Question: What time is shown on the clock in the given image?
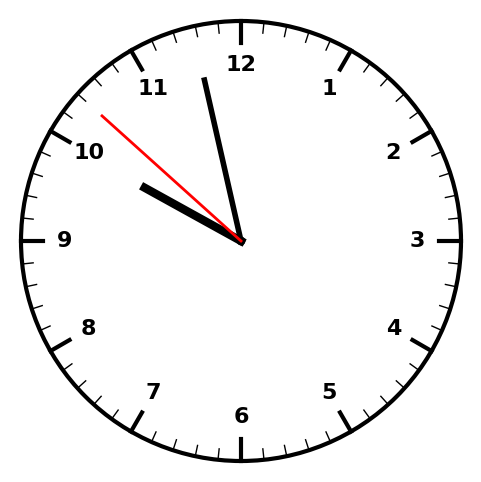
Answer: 09:57:52